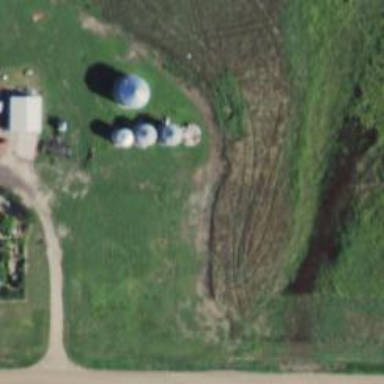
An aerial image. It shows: Silo.